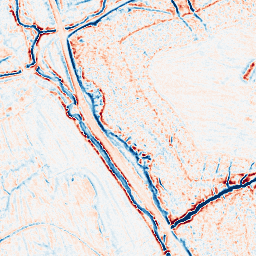
Category: edge_preserving
Decomposition family: bilateral
Decomposition parameters: d: 9
sigma_color: 100
sigma_space: 25
Upsampling method: cubic_catmull_rom
Upsampling parameters: scale: 2
Upsampling scale: 2